Interaction volume radius: 10 \u00c5
Interaction volume height: 20 \u00c5
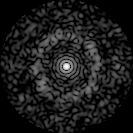
Disorder parameter: 0.7986